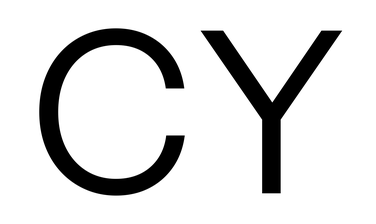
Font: InstrumentSans_Regular